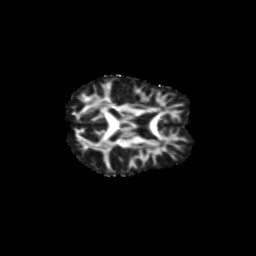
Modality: FA
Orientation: axial
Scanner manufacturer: siemens
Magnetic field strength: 3 T
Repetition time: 9.2 s
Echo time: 0.084 s